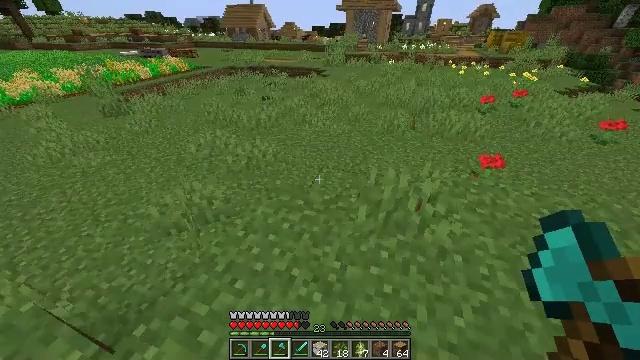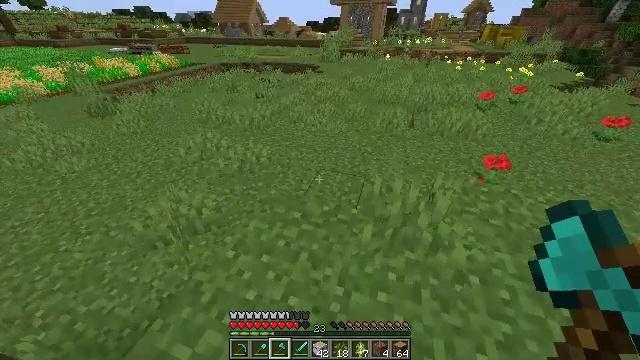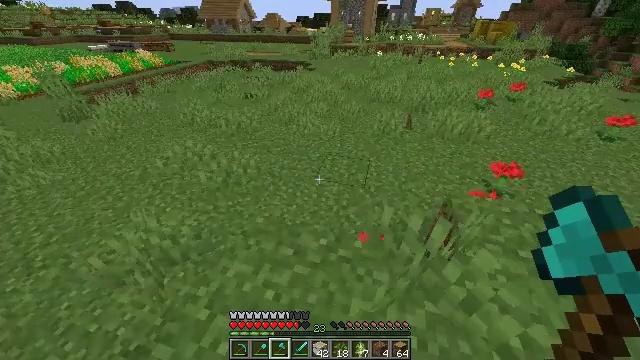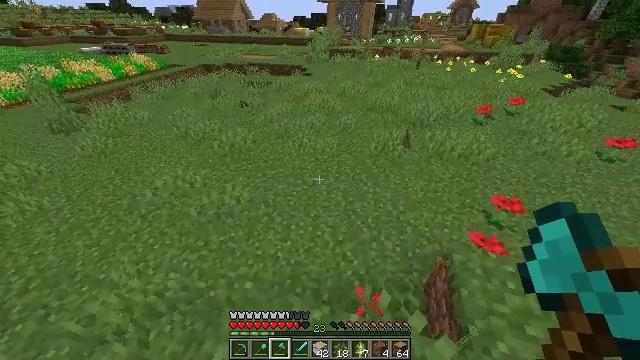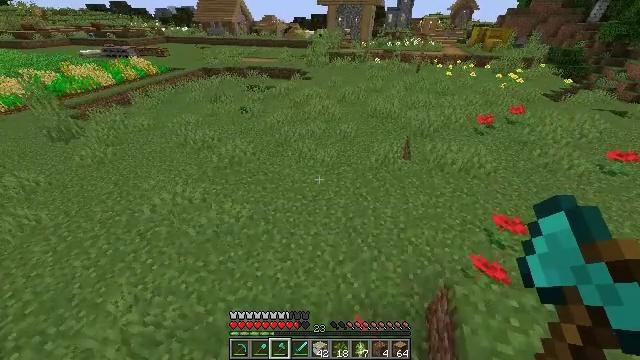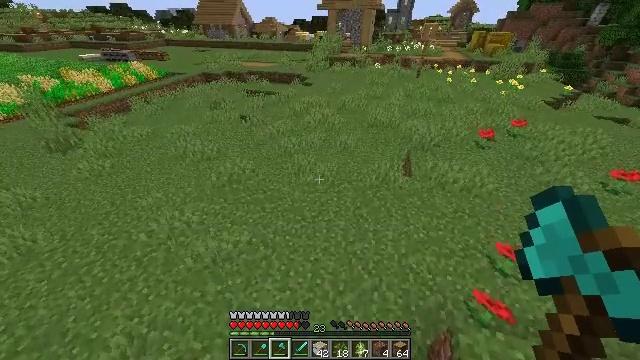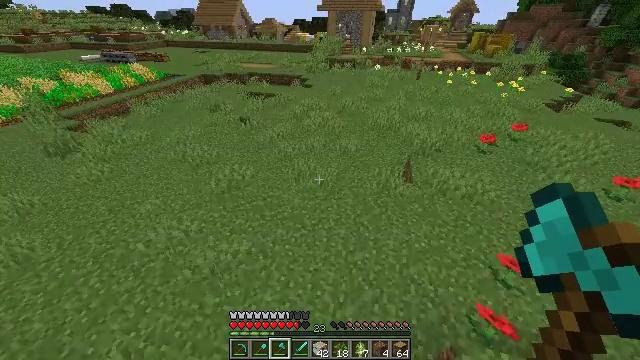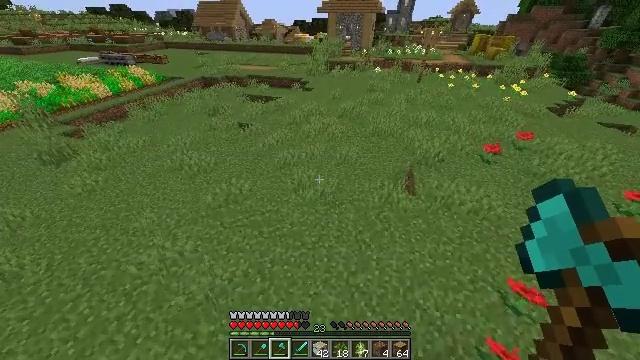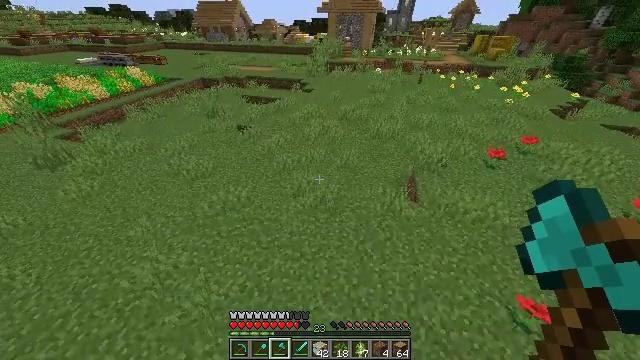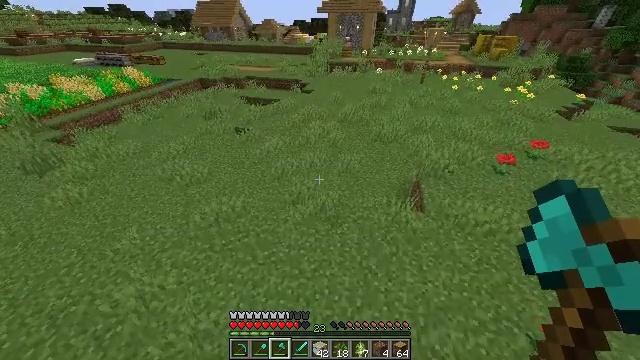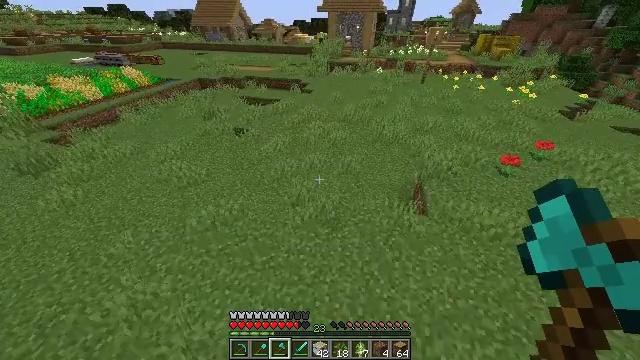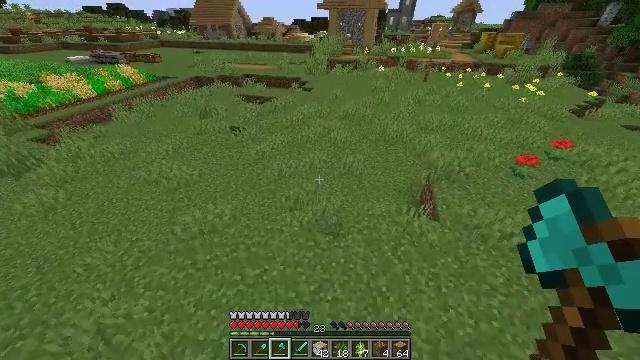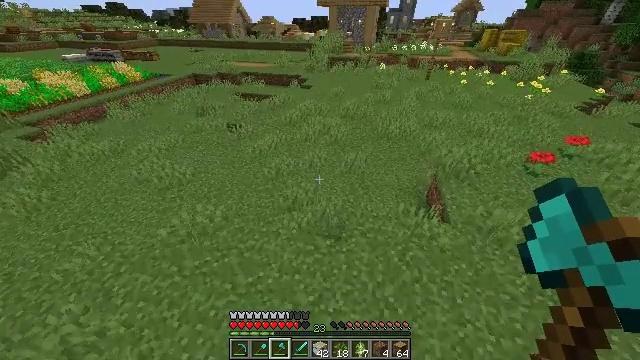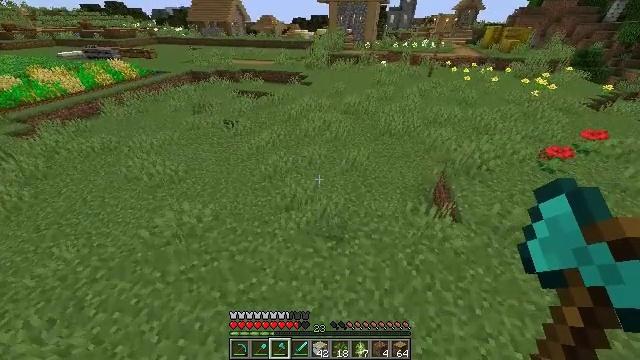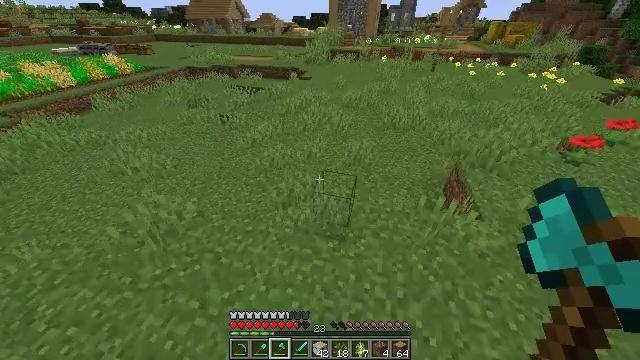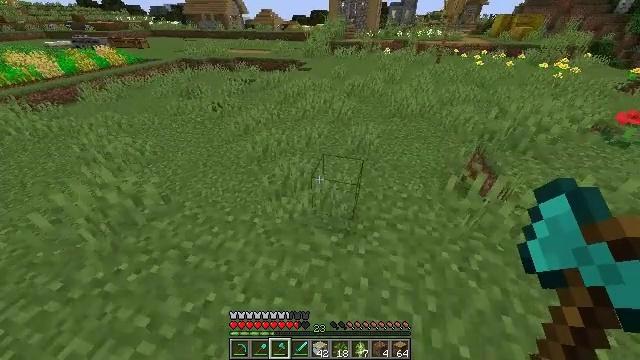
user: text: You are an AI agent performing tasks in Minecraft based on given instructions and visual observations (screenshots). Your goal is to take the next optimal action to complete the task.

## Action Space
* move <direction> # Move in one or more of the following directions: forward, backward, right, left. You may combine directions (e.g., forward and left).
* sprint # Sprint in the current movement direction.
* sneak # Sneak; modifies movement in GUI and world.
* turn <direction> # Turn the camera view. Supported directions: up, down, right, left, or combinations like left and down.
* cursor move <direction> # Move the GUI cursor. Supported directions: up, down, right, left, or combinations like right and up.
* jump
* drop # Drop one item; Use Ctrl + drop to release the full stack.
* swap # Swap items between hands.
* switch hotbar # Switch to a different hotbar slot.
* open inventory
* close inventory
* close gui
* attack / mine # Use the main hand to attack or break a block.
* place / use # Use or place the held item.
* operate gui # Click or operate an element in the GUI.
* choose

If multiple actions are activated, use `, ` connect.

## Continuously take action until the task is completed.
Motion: motion action
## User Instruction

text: Produce pumpkin seeds by crafting a pumpkin.
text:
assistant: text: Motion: move forward, sprint, turn right and down, jump
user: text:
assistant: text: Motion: move forward, sprint, turn right, jump
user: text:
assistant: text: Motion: move forward, sprint, jump
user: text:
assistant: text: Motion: move forward, sprint, jump
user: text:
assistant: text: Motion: move forward, sprint, jump
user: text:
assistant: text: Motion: move forward, sprint, jump
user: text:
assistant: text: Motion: move forward, sprint, jump
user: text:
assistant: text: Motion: move forward, sprint, jump
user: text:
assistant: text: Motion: move forward, sprint, jump
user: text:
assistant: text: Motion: move forward, sprint, jump
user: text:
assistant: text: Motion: move forward, sprint, jump
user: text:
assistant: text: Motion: move forward, sprint, jump
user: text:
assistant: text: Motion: move forward, sprint
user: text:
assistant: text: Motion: move forward, sprint
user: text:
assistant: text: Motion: move forward, sprint
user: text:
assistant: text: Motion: move forward, sprint
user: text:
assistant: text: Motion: move forward, sprint, turn right
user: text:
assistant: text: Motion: move forward, sprint, turn right and up
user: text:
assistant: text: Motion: move forward, sprint, turn right and up
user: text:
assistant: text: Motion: move forward, sprint, turn right
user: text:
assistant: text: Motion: move forward, sprint, turn right
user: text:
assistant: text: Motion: move forward, sprint, turn right
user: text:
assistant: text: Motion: move forward, sprint, turn right, jump
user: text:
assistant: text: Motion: move forward, sprint, turn right, jump
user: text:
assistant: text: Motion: move forward, sprint, jump
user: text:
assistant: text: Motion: move forward, sprint, jump
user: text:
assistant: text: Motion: move forward, sprint, jump
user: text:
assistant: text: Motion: move forward, sprint, jump
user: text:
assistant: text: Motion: move forward, sprint, jump
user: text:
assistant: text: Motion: move forward, sprint, jump